Field crop: maize
Growth stage: 1
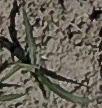
Species: sorghum